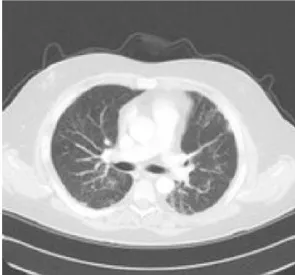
(b) Post-chemotherapy CT scan of the thorax demonstrating resolution of the pulmonary metastasis.
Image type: radiology (ct)